Выданный вам фонарь имеет три режима работы, отличающиеся режимом свечения светодиода. Назовем их так: обычный режим, режим «SOS» и режим уменьшенной яркости. Для включения фонаря нажмите на кнопку в торце фонаря сильно, до щелчка. Для переключения между режимами нажимайте во включенном состоянии на эту же кнопку со слабым усилием, без щелчка. В обычном режиме на светодиод подается постоянное номинальное напряжение $U_0$. В режиме «SOS» на светодиод подается напряжение прямоугольными импульсами (см. рисунок 1(а)). Описать такую временную зависимость напряжения можно тремя характеристиками: амплитудой, частотой (или периодом импульсов) и скважностью. Скважность $\gamma$ - отношение длительности нулевого напряжения $\tau$ в импульсе к периоду импульса $T$: \begin{equation} \gamma=\frac{\tau}{T}. \tag{1} \end{equation}В режиме «SOS» амплитуда импульсов равна величине номинального напряжения, скважность импульсов составляется $\gamma_{SOS}=50\%$. Частота импульсов $f_{SOS}={1}/{T_{SOS}}$ мала, поэтому глаз воспринимает свечение как отдельные вспышки.   В режиме уменьшенной яркости на светодиод также подаются прямоугольные импульсы напряжения, но с частотой $f_{low}$ существенно большей, чем в режиме «SOS» (см. рисунок 1(б)). Амплитуда импульсов $U_{\max}$ в режиме уменьшенной яркости может отличаться от номинального напряжения из-за высокой частоты импульсов. Скважность импульсов в этом режиме $\gamma_{low}$ также может оказаться не равной $50\%$. В выданном оборудовании есть электрический мотор. К его основному валу через редуктор (систему шестерней) прикреплен ведомый вал. На практике такая система используется для уменьшения частоты вращения движущихся частей конструкции, приводимых в движение мотором. На основной вал надет черный шкив с белой полосой, а на ведомый вал надето колесо со спицами.
Измерьте понижащий коэффициент редуктора мотора, то есть отношение частоты вращения основного вала $\nu_{main}$ к частоте вращения ведомого $\nu_{slave}$ \begin{equation} \begin{equation} \begin{equation} k=\frac{\nu_{main}}{\nu_{slave}}. \tag {2} \begin{equation} k=\frac{\nu_{main}}{\nu_{slave}}. \tag {2} \end{equation} \begin{equation} k=\frac{\nu_{main}}{\nu_{slave}}. \tag {2} \end{equation}
С помощью мультиметра в режиме омметра измерьте сопротивление двигателя $R$. При различных углах поворота мотора сопротивление может различаться. Определите среднее сопротивление двигателя на всем диапазоне углов поворота основного вала.
Изменяя подаваемое на двигатель напряжение, измерьте одновременно частоту вращения ведомого вала, ток $I$, текущий через двигатель, и напряжение $U$, подаваемое на него. Напряжение и ток определяйте по встроенным в источник питания приборам. Измерения проведите в диапазоне напряжений, в котором возможно измерить частоту вращения ведомого вала с помощью секундомера.
Сделайте предположение о связи между измеренными в пунктах и и и величинами и подтвердите его с помощью графика. В дальнейшем считайте, что характер зависимости не изменяется на всем диапазоне напряжений.
Измерьте частоту $f_{low}$ и скважность $\gamma_{low}$ импульсов напряжения в режиме уменьшенной яркости с помощью стробоскопического эффекта. Если выполнить пункт вам по каким-то причинам не удалось, вместо значения частоты вращения двигателя укажите ток и напряжение двигателя в выбранном для получения стробоскопической картины режиме его работы.
Световым потоком будем называть излучемую в единицу времени энергию электромагнитного излучения в видимом диапазоне. Измерьте отношение светового потока фонаря в обычном режиме $\Phi_{normal}$ и воспринимаемого светового потока в режиме уменьшеной яркости $\Phi_{low}$. В этой части задачи рекомендуется снять линзы с фонарей. Чтобы это сделать открутите цветные кольца с линзами от корпусов фонарей. Для измерений рекомендуется использовать затемненное от внешнего освещения место, например, на полу под партой.
На основе измерений пунктов и и и сравните амплитуды импульсов $U_{\max}$ в режиме уменьшенной яркости и номинальное напряжение светодиода $U_0$.
Измерьте с помощью предложенного оборудования частоту свечения фонарика в режиме «SOS». Этот пункт рекомендуется выполнять с установленными на фонарики линзами.
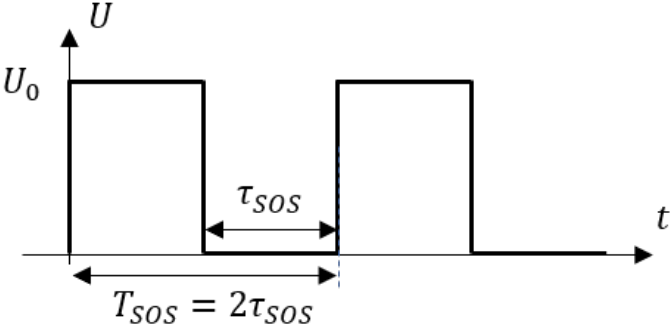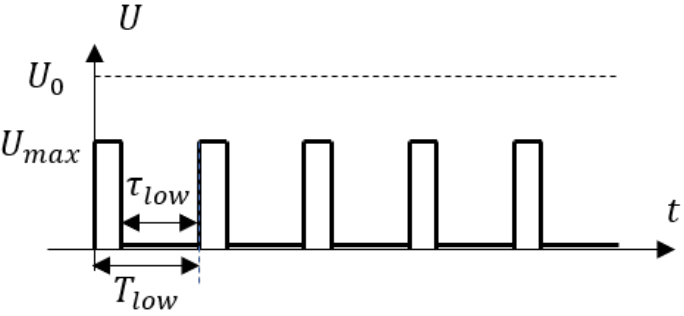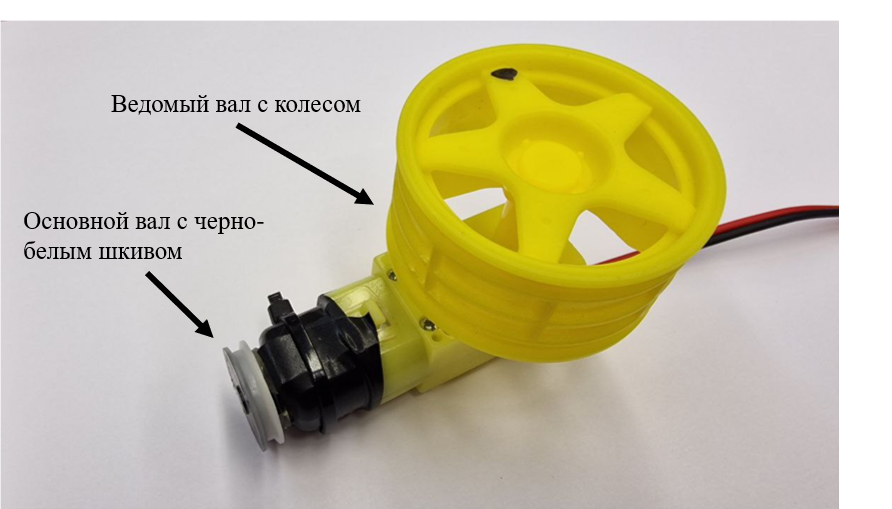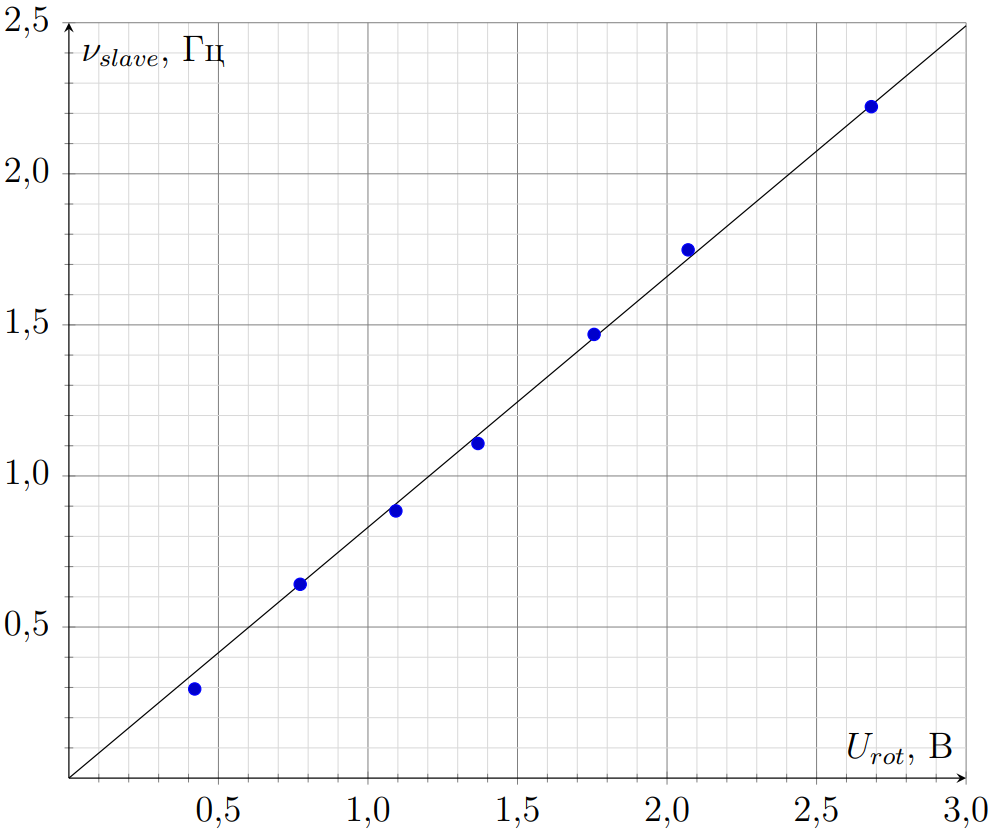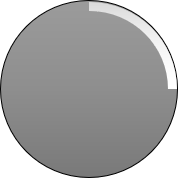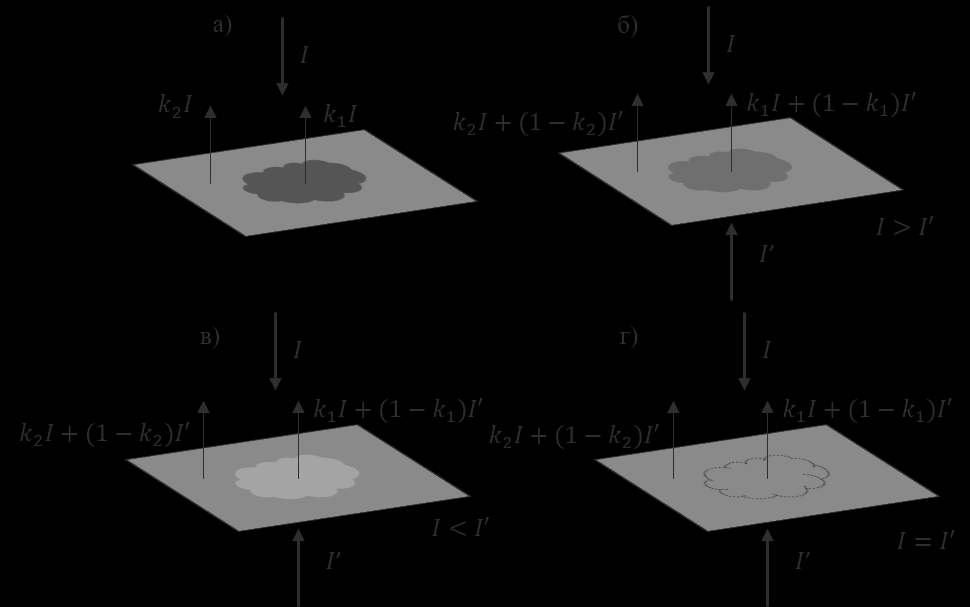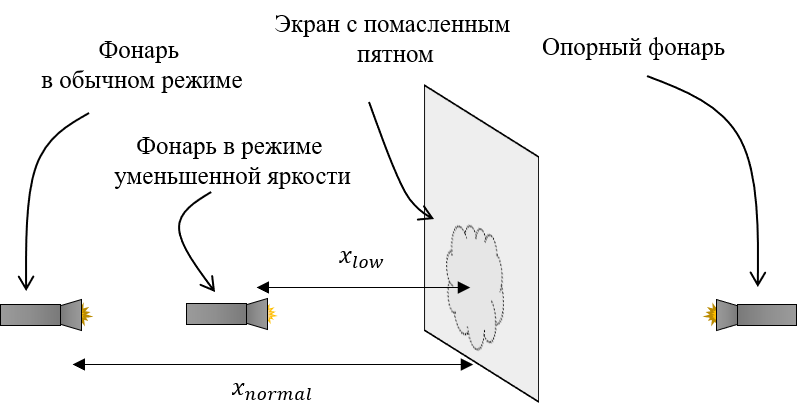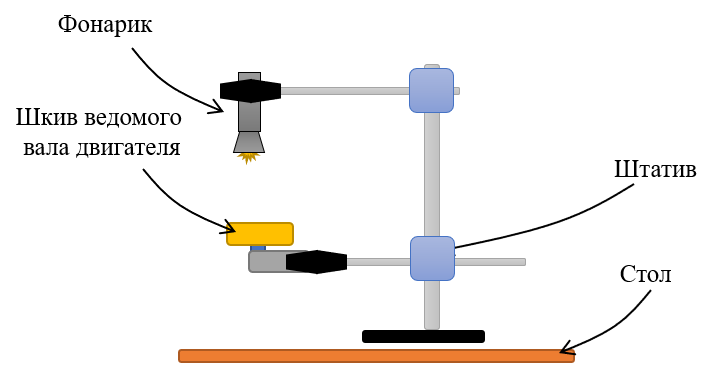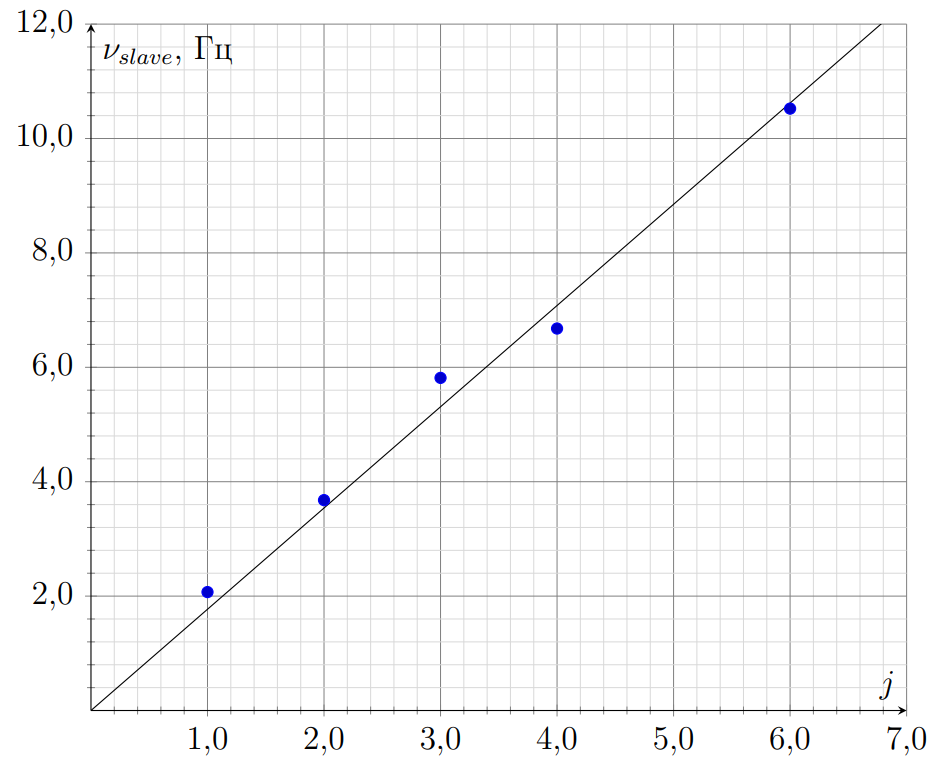
Измерьте понижащий коэффициент редуктора мотора, то есть отношение частоты вращения основного вала $\nu_{main}$ к частоте вращения ведомого $\nu_{slave}$  \begin{equation}  k=\frac{\nu_{main}}{\nu_{slave}}.  \tag {2}  \end{equation}
Решение: Измерим понижающий коэффициент редуктора. Будем поворачивать основной вал и следить за поворотом колеса. Посчитаем, сколько оборотов $N$ должен совершить основной вал для того, чтобы колесо совершило один полный оборот. Получившееся число и будет равно понижающему коэффициенту редуктора
Ответ: $$k=N=49$$

С помощью мультиметра в режиме омметра измерьте сопротивление двигателя $R$. При различных углах поворота мотора сопротивление может различаться. Определите среднее сопротивление двигателя на всем диапазоне углов поворота основного вала.
Решение: Замкнем щупы омметра. Запишем показания омметра $r= 0.3 \ Ом$. Измерим сопротивление электродвигателя. При различных углах поворота вала оно колеблется от $4.0 \ Ом$ до $4.4 \ Ом$. Среднее значение будет равняться $R_{ср} = 4.2 \ Ом$. Измерения указывают на наличие сопротивления у щупов мультиметра, сравнимого с измеряемым сопротивлением мотора. Тогда для значения сопротивления двигателя в отсутствии вращения вала получаем
Ответ: \begin{equation} R=R_{ср}-r = 3.9 \ Ом\tag{3}\end{equation}

Изменяя подаваемое на двигатель напряжение, измерьте одновременно частоту вращения ведомого вала, ток $I$, текущий через двигатель, и напряжение $U$, подаваемое на него. Напряжение и ток определяйте по встроенным в источник питания приборам. Измерения проведите в диапазоне напряжений, в котором возможно измерить частоту вращения ведомого вала с помощью секундомера.
Решение: Подключим к двигателю лабораторный источник питания. Подадим на двигатель небольшое напряжение. Измерим время $t$, за которое колесо со спицами совершит $n=10$ оборотов. Для удобства подсчета количества оборотов будем использовать отметку на одной из спиц. Рассчитаем частоту вращения колеса как:\begin{equation} \nu_{slave}=\frac{n}{t}.\tag{4}\end{equation}Проведем измерения для нескольких значений поданного напряжения. Запишем в таблицу полученный результат, а также внесем в нее значения напряжения, поданного на двигатель и значение тока, текущего через него. | $I,~ А$ | $U,~ В$ | $U_{rot},~ В$ | $t,~ с$ | $\nu_{slave},~ Гц$ | | --- | --- | --- | --- | --- | | 0.094 | 1.14 | 0.77 | 15.59 | 0.64 | | 0.087 | 0.76 | 0.42 | 33.90 | 0.29 | | 0.094 | 1.46 | 1.09 | 11.31 | 0.88 | | 0.098 | 1.75 | 1.37 | 9.03 | 1.11 | | 0.101 | 2.15 | 1.76 | 6.81 | 1.47 | | 0.105 | 2.48 | 2.07 | 5.72 | 1.75 | | 0.112 | 3.12 | 2.68 | 4.50 | 2.22 |
Ответ: | $I,~ А$ | $U,~ В$ | $U_{rot},~ В$ | $t,~ с$ | $\nu_{slave},~ Гц$ | | --- | --- | --- | --- | --- | | 0.094 | 1.14 | 0.77 | 15.59 | 0.64 | | 0.087 | 0.76 | 0.42 | 33.90 | 0.29 | | 0.094 | 1.46 | 1.09 | 11.31 | 0.88 | | 0.098 | 1.75 | 1.37 | 9.03 | 1.11 | | 0.101 | 2.15 | 1.76 | 6.81 | 1.47 | | 0.105 | 2.48 | 2.07 | 5.72 | 1.75 | | 0.112 | 3.12 | 2.68 | 4.50 | 2.22 | Ответ: $I,~ А$$U,~ В$$U_{rot},~ В$$t,~ с$$\nu_{slave},~ Гц$0.0941.140.7715.590.640.0870.760.4233.900.290.0941.461.0911.310.880.0981.751.379.031.110.1012.151.766.811.470.1052.482.075.721.750.1123.122.684.502.22

Сделайте предположение о связи между измеренными в пунктах A2 и A3 величинами и подтвердите его с помощью графика. В дальнейшем считайте, что характер зависимости не изменяется на всем диапазоне напряжений.
Решение: Заметим, что произведение тока на сопротивление двигателя не равно поданному на него напряжению. Предположим, что их разница $U_{rot}$ связана с вращением двигателя\begin{equation} U_{rot}=U-IR.\tag {5}\end{equation}Построим график зависимости частоты вращения ведомого вала двигателя $\nu_{slave}$ от величины $U_{rot}$. Видно, что график описывается прямой пропорциональностью с угловым коэффициентом$$ K= 0.83 \ {\text{Гц}}/{\text{В}}.$$Сделанное предположение можно обосновать и теоретически, указав что ЭДС индукции в двигателе прямо пропорциональна частоте его вращения. График зависимости частоты вращения ведомого вала от ЭДС индукции в двигателе.

Измерьте частоту $f_{low}$ и скважность $\gamma_{low}$ импульсов напряжения в режиме уменьшенной яркости с помощью стробоскопического эффекта. Если выполнить пункт A4 вам по каким-то причинам не удалось, вместо значения частоты вращения двигателя укажите ток и напряжение двигателя в выбранном для получения стробоскопической картины режиме его работы.
Решение: Подадим напряжение на двигатель. Будем светить на шкив основного вала фонарем в режиме уменьшенной яркости. При некоторых значениях напряжения на шкиве будут появляться устойчивые стробоскопические картины. Выберем минимальное из всех напряжений на двигателе, при которых наблюдается одна освещенная область стробоскопической картины. Соответствующая частота вращения основного вала двигателя будет совпадать с частотой вспышек фонаря. Для расчета частоты вращения двигателя запишем значение напряжения $U_{strobe}=7.63~В$, подаваемого на него, и текущий через него ток $I_{strobe}=160~мА$. Тогда для частоты вращения основного вала двигателя на основе данных графика и измерений понижающего коэффициента имеем
Ответ: \begin{equation} f_{low}=\nu_{main}=k\nu_{slave}=kK(U_{strobe}-I_{strobe}R)= 2.85 \ \text{Гц}\tag{6}\end{equation}

Световым потоком будем называть излучемую в единицу времени энергию электромагнитного излучения в видимом диапазоне. Измерьте отношение светового потока фонаря в обычном режиме $\Phi_{normal}$ и воспринимаемого светового потока в режиме уменьшеной яркости $\Phi_{low}$. В этой части задачи рекомендуется снять линзы с фонарей. Чтобы это сделать открутите цветные кольца с линзами от корпусов фонарей. Для измерений рекомендуется использовать затемненное от внешнего освещения место, например, на полу под партой.
Решение: Заметим, что освещенная область стробоскопической картины при данной частоте составляет приблизительно четверть длины окружности (см рисунок 2). То есть длина вспышки составляет приблизительно четверть периода мерцания. Таким образом, скважность импульсов в этом режиме$$\gamma_{low}=75\%.$$  Теперь сравним световые потоки в обычном режиме и в режиме пониженной яркости. Если положить экран с масленым пятном на стол, то пятно будет казаться более темным (см. рис. 3(а)). Значит от пятна отражается меньше света, чем от непромасленной части экрана. Будем для простоты считать, что экран не поглощает свет, проходящий через него, а лишь рассеивает. Введем понятие плотности потока излучения, то есть отношение потока излучения через некоторое поперечное направлению распространения энергии сечение к площади этого сечения. Пусть плотность падающего потока излучения одинакова в любой точке экрана и равна $I$. Также будем рассматривать лишь перпендикулярное падение света на поверхность экрана. Часть энергии будет отражаться от экрана, а часть проходить через него. Будем считать, что от промасленной части экрана отражается часть падающей энергии $k_1$, а от непромасленной части $k_2$. Тогда отраженные плотности потоков энергии от промасленной и непромасленной части будут равны соответственно $k_1 I$ и $k_2 I$. Так как пятно нам кажется более темным, $k_1$ меньше, чем $k_2$. Пусть теперь пятно дополнительно освещается другим потоком излучения снизу (см рис. 3(б,в)). Пусть также освещение снизу обладает свойством однородности по поверхности экрана и распространяется в перпендикулярном экрану направлении. Если плотность потока энергии падающего на экран снизу равна $I'$, то в соответствии с законом сохранения энергии вверх через пятно пройдет плотность потока $(1-k_1)I'$, а через непромасленную часть экрана — $(1-k_2)I'$. Плотность потока энергии подчиняется принципу суперпозиции, поэтому для плотности потока идущего вверх от пятна имеем\begin{equation}I_1=Ik_1+(1-k_1)I',\tag {7}\end{equation}а для плотности потока от непромасленной части\begin{equation}I_2=Ik_2+(1-k_2)I'.\tag {8}\end{equation} Сравнив величины $I_1$ и $I_2$, можно понять, каким будет пятно на экране - более темным или более светлым по сравнению с остальным фоном. Так, если $I'$ окажется меньше $I$ (см. рис. 3(б)), то $I_1$ окажется меньшим, чем $I_2$, и пятно будет казаться темным. В противном случае (см. рис. 3(в)), когда $I'>I$, пятно будет казаться светлее остальной части экрана. В случае же (см. рис. 3(г)), когда падающие плотности потоков окажутся одинаковыми $(I'=I)$, величины $I_1$ и $I_2$ также будут равными. Пятно в таком случае будет практически не видно на экране.  Измерим отношение светового потока фонаря в нормальном режиме и воспринимаемого глазом светового потока фонаря в режиме уменьшенной яркости. Положим на стол два фонаря так, чтобы они светили друг на друга. Установим между ними экран с жирным пятном. В произвольном положении экрана на нем отчетливо видно жирное пятно. В зависимости от положения фонарей оно может оказаться либо более темным, чем непромасленная часть экрана, либо более светлым. Можно найти такое положение, при котором пятно практически не видно на экране. В этом случае световые плотности световых потоков, освещающие экран с двух сторон, одинаковы. Будем использовать один из фонарей как опорный, а на втором будем переключать режимы освещения. Для каждого из режимов освещения подберем такое положение исследуемого фонаря, при котором пятно практически не видно на экране. Обозначим полученные расстояния между экраном и исследуемым фонарем за $x_{normal}$ для нормального режима освещения и $x_{low}$ для режима уменьшенной яркости.  Плотность потока энергии $I$ точечного источника излучения (в нашем случае светодиода) убывает с расстоянием до источника $x$ обратно квадрату расстояния\begin{equation}I=\frac{\Phi}{4 \pi x^2},\tag {9}\end{equation}где $\Phi$ — полный световой поток светодиода. Тогда, так как плотность светового потока от фонаря в найденных положениях экрана одинакова, можно записать:\begin{equation}\frac{\Phi_{normal}}{4 \pi x_{normal}^2}=\frac{\Phi_{low}}{4 \pi x_{low}^2}.\tag {10}\end{equation}Измерим расстояния между светодиодом в исследуемом фонаре и экраном $x_{normal}$ и $x_{low}$ для нескольких положений опорного фонаря, при котором пятно на экране не видно. Определим отношение расстояний в каждом случае и усредним полученный результат. Измерения будем проводить для расстояний между экраном и фонарями не превышающими $35~см$, чтобы плотность потока внешнего освещения была много меньше плотности потока освещения от фонарей. Таким образом для отношения световых потоков в разных режимах: $x_{normal},~см$ $x_{low},~см$ ${x_{normal}}/{x_{low}}$20.0 10.02.0030.014.51.9333.015.52.13$\Big({x_{normal}}/{x_{low}}\Big)_{ср}$2.02 | $x_{normal},~см$ | $x_{low},~см$ | ${x_{normal}}/{x_{low}}$ | | --- | --- | --- | | 20.0  | 10.0 | 2.00 | | 30.0 | 14.5 | 1.93 | | 33.0 | 15.5 | 2.13 | | $\Big({x_{normal}}/{x_{low}}\Big)_{ср}$ | | 2.02 |
Ответ: \begin{equation}\frac{\Phi_{normal}}{\Phi_{low}}=\Big(\frac{x_{normal}}{x_{low}}\Big)^2_{ср}= 4.1.\tag {11}\end{equation}  $x_{normal},~см$ $x_{low},~см$ ${x_{normal}}/{x_{low}}$20.0 10.02.0030.014.51.9333.015.52.13$\Big({x_{normal}}/{x_{low}}\Big)_{ср}$2.02

На основе измерений пунктов A5 и A6 сравните амплитуды импульсов $U_{\max}$ в режиме уменьшенной яркости и номинальное напряжение светодиода $U_0$.
Ответ: Видно, что отношение световых потоков близко к 4. При скважности импульсов в 75% такое отношение достижимо в случае, если амплитуда импульсов равна номинальному напряжению. Действительно, если в режиме номинальной мощности светодиод будет гореть четверть всего времени, то за достаточно длительный промежуток времени он излучит в четыре раза меньше энергии, чем если бы он работал в номинальном режиме все исследуемое время. Таким образом, средний световой поток, воспринимаемый глазом окажется в 4 раза меньше, чем световой поток в нормальном режиме, что и наблюдается на практике.

Измерьте с помощью предложенного оборудования частоту свечения фонарика в режиме «SOS». Этот пункт рекомендуется выполнять с установленными на фонарики линзами.
Решение: Для измерения частоты вспышек в режиме SOS соберем установку, изображенную на рисунке 5.  Будем светить на шкив, надетый на ведомый вал, фонариком, включенным в режиме SOS. Шкив представляет из себя колесо с $i=5$ спицами. Спицы в свете фонаря образуют тень на столе. В некоторых случаях тень кажется остановившейся. В этом случае на место одной из спиц колеса в одинаковую фазу вспышки приходит другая спица. Наблюдение такого эффекта затруднено с одной стороны не очень высокой частотой мигания фонарика, с другой стороны $50\%$ скважностью импульсов. Поэтому для достоверного измерения измерим несколько режимов вращения двигателя, при котором наблюдается такой эффект. Разные скорости вращения будут отвечать разному количеству спиц, успевающих пролететь точку наблюдения за время периода вспышек. Вычислим для каждого из режимов частоты $\nu_{slave}$ вращения ведомого вала и подберем такие целые небольшие числа $j$, что образованная зависимость частот от подобранных чисел представляла из себя прямую пропорциональность. В этом случае число $j$ будет являться количеством спиц, сменившихся в точке наблюдения за время одной вспышки.Построим график получившейся зависимости. Найдем ее угловой коэффициент $k'=1.77~Гц$. $j$12346$U,~В$2.484.156.407.2211.33$I,~А$0.1050.1210.1500.1390.207$\nu_{slave},~ Гц$2.073.685.826.6810.52 График зависимости частоты вращения ведомого вала от количества спиц пролетающих точку наблюдения за время периода вспышек фонаря в режиме SOS.  Тогда частота мигания фонаря в режиме SOS может быть найдена как: | $j$ | 1 | 2 | 3 | 4 | 6 | | --- | --- | --- | --- | --- | --- | | $U,~В$ | 2.48 | 4.15 | 6.40 | 7.22 | 11.33 | | $I,~А$ | 0.105 | 0.121 | 0.150 | 0.139 | 0.207 | | $\nu_{slave},~ Гц$ | 2.07 | 3.68 | 5.82 | 6.68 | 10.52 |
Ответ: \begin{equation} f_{SOS}=k'\cdot i=8.85 \ \text{Гц}\tag {12}\end{equation}
Темы:
E, Оптика, IEPhO, Вращение, Интенсивность, Двигатель, Стробоскоп